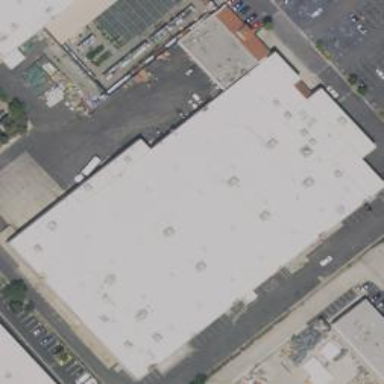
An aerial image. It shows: Wholesale shop within building.